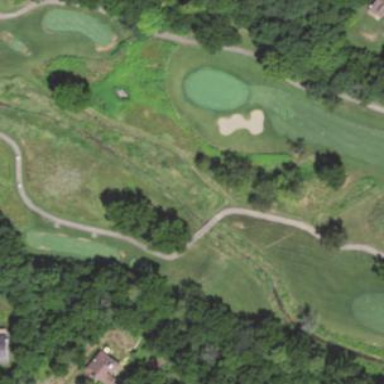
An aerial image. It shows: Rough grassy area used for golf.